Field crop: maize
Growth stage: 2
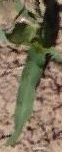
Species: maize